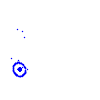
Particle: kaon